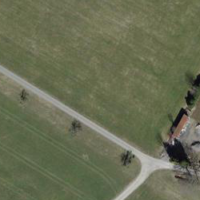
EUNIS habitat code: 52
Species observed at this site:
Angelica sylvestris